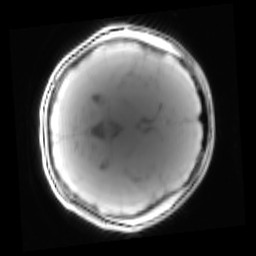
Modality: PDw
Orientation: axial
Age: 14
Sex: male
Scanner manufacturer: siemens
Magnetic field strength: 3 T
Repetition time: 0.25 s
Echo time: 0.00103 s